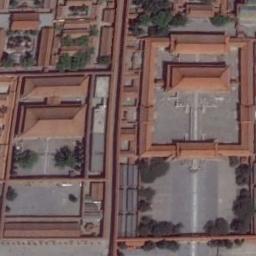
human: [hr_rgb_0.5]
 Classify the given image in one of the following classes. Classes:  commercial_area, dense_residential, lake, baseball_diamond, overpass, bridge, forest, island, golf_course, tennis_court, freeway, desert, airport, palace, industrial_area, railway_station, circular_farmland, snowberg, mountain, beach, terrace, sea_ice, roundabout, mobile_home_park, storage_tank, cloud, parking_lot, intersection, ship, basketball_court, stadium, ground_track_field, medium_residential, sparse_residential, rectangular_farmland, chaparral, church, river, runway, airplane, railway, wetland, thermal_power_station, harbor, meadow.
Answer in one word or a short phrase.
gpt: palace